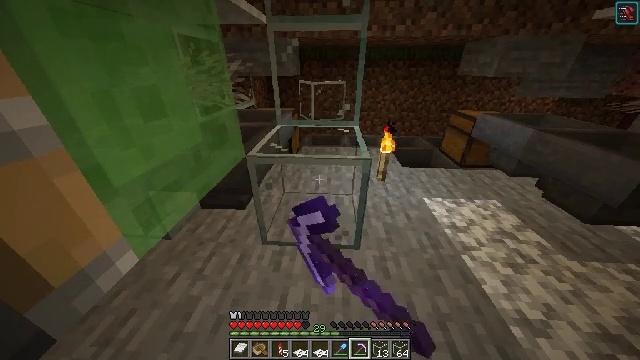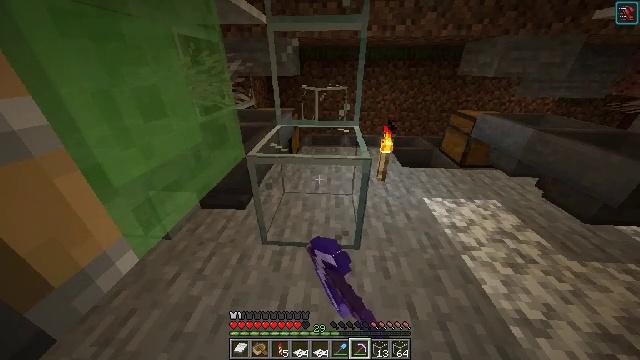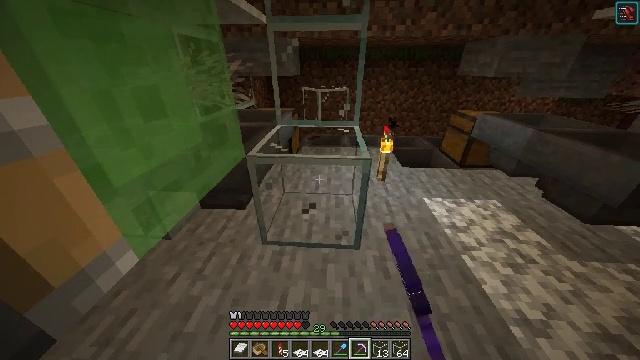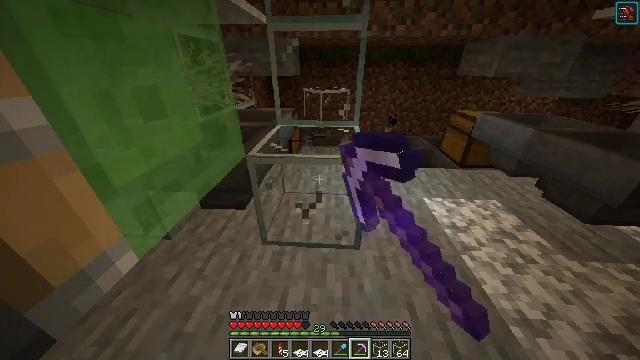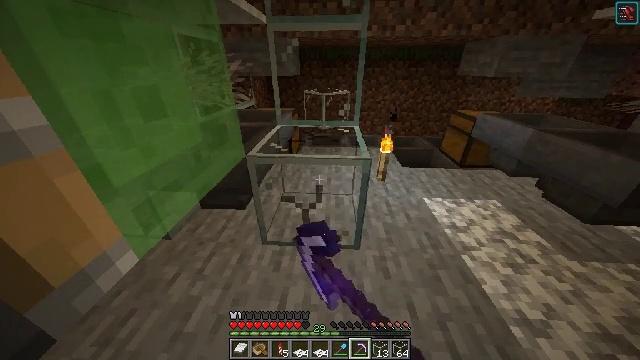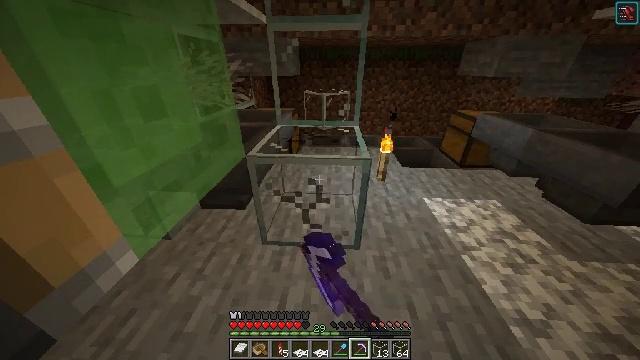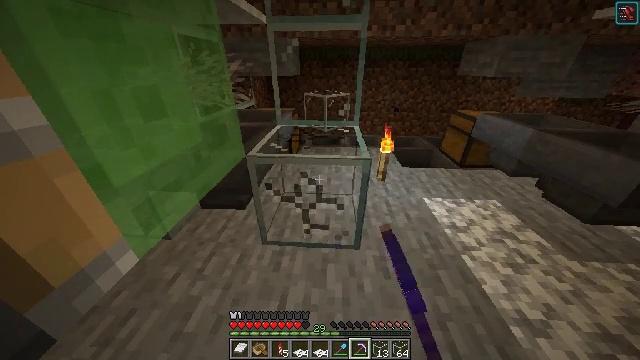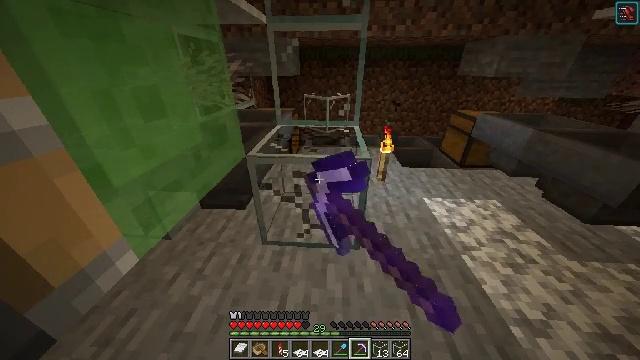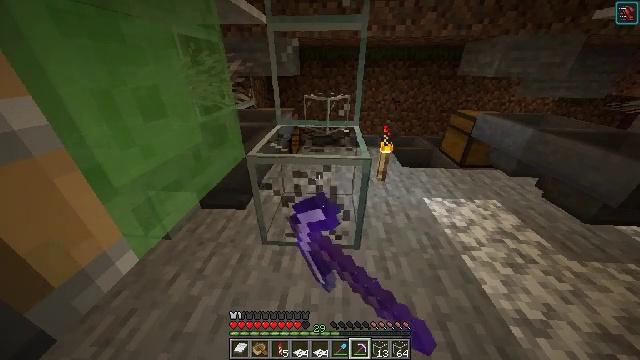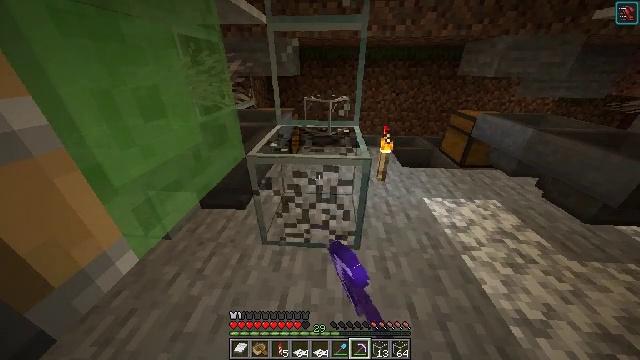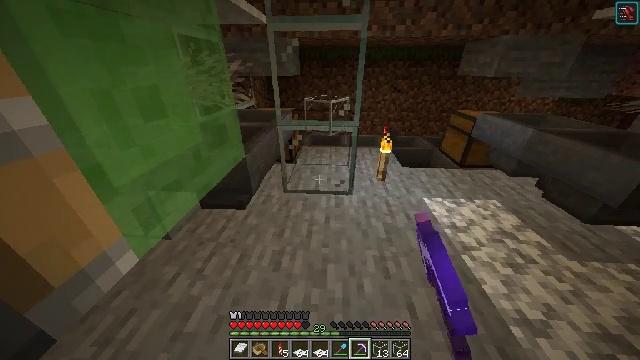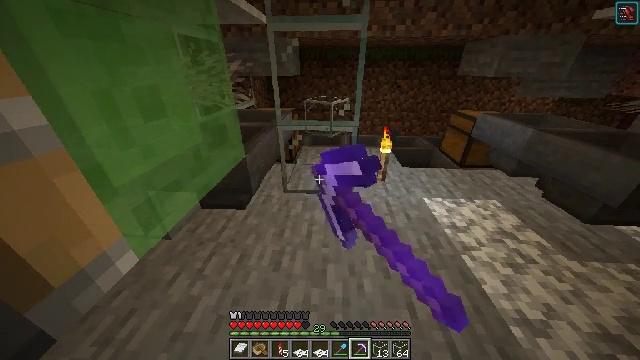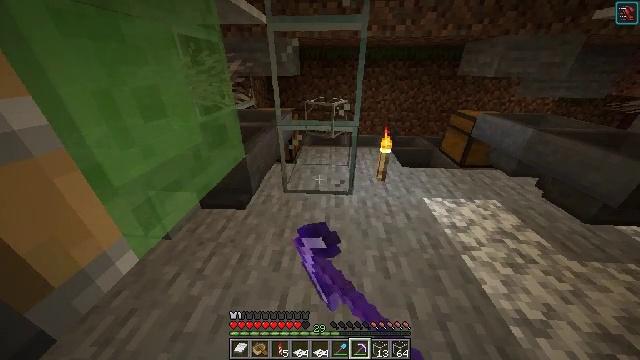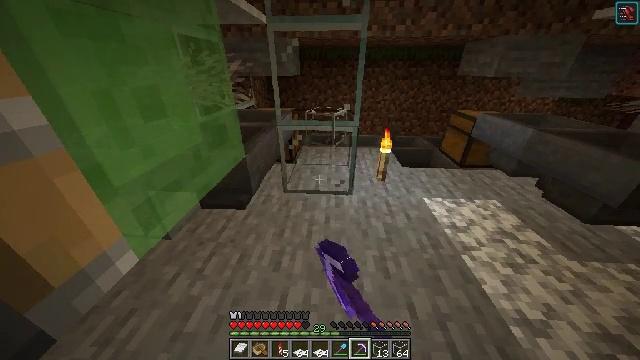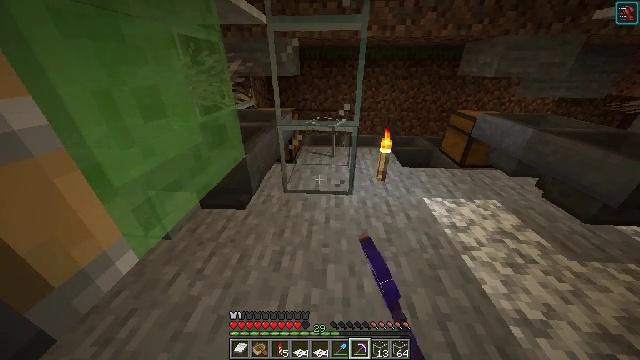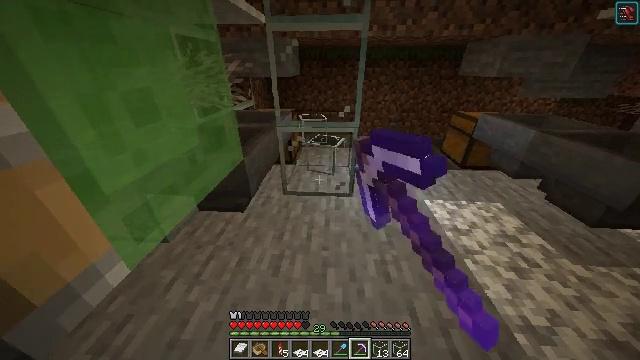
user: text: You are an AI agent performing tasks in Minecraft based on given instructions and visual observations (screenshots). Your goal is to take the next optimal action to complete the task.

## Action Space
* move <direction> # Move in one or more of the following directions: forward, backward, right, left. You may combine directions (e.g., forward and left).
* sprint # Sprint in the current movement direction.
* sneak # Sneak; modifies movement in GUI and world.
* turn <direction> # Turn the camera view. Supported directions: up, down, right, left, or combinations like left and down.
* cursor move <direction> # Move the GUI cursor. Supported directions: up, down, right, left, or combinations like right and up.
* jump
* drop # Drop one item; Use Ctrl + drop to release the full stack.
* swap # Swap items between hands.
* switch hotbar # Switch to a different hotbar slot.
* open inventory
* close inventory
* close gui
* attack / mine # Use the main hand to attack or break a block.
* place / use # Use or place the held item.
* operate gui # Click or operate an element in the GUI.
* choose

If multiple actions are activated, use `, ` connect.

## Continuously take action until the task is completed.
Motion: motion action
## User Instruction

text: Break the glass block.
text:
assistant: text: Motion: attack / mine
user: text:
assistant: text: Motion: attack / mine
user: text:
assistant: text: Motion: attack / mine
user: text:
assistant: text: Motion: attack / mine
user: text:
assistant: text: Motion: attack / mine
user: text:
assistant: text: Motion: attack / mine
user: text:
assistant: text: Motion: attack / mine
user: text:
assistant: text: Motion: attack / mine
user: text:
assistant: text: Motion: attack / mine
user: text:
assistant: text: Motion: attack / mine
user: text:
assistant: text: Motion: attack / mine
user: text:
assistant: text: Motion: attack / mine
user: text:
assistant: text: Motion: attack / mine
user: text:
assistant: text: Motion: attack / mine
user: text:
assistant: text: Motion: move forward
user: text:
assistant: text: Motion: move forward, turn right and down
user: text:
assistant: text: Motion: move forward, turn down
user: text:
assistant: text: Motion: move forward
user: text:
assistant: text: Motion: move forward
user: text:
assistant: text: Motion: move forward
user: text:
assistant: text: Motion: no_op
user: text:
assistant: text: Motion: no_op
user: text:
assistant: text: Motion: no_op
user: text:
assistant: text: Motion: no_op
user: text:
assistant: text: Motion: no_op
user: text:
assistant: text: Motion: no_op
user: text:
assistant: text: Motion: no_op
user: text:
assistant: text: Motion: no_op
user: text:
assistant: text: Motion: no_op
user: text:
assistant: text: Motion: no_op